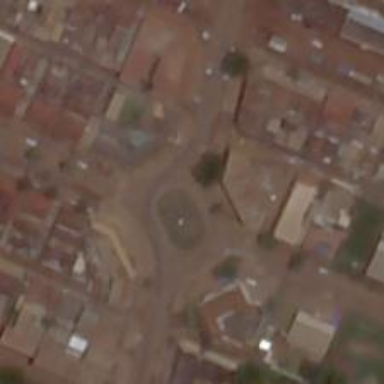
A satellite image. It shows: Roundabout at primary highway.